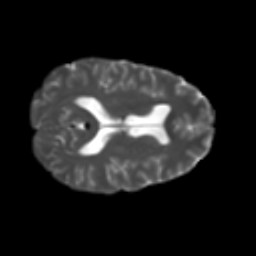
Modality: T2w
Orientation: axial
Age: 29
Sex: female
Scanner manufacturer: ge
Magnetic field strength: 3 T
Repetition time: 7.8 s
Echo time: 0.0606 s